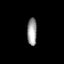
Tissue: lung
Cell type: Fibroblasts
Senescence score: 0.5641
Nuclear area (px): 264
Mean DAPI intensity: 154.326